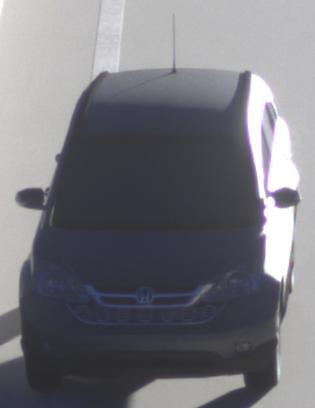
Make: Honda
Model: CR-V
Detailed model: CR-V (III) (04/10 - 10/12)
Model produced from: 2010
Model produced until: 2012
Doors: 5
Color: gray
Road condition: dry road
Daytime: sunrise or sunset
Contrast: low contrast